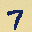
Label: 7